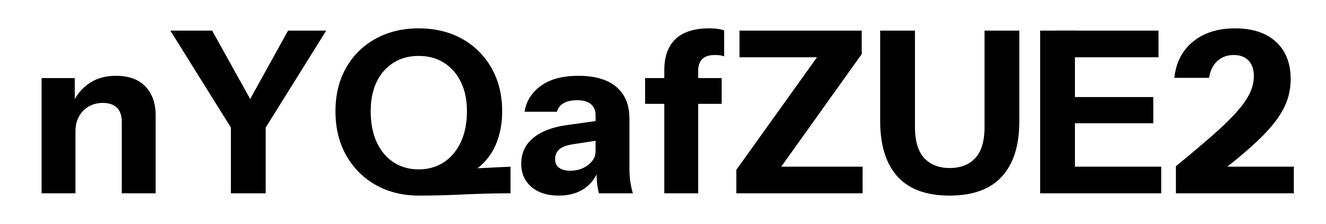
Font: InstrumentSans_Bold